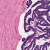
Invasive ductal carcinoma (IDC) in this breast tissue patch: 0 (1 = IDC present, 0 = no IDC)